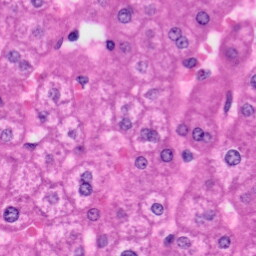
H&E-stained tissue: Liver